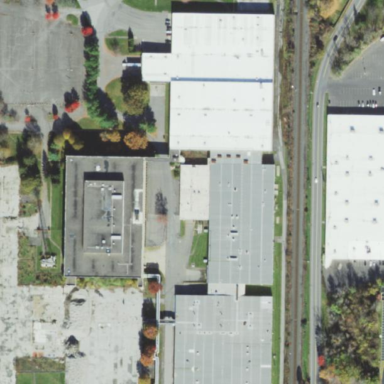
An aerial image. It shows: Industrial building.